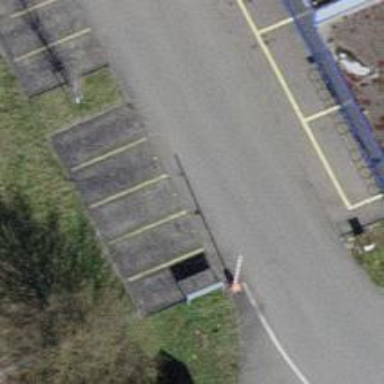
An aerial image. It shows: Toll booth.